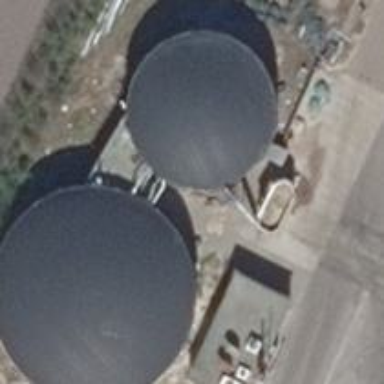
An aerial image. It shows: Digester building.